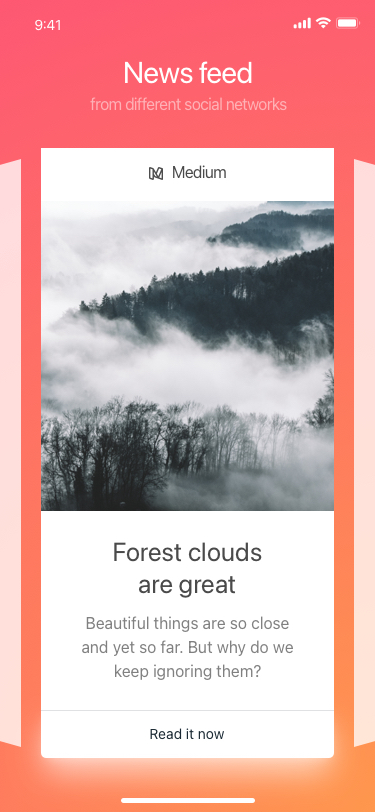
Text in this UI design:
Read it now
Forest clouds
are great
Beautiful things are so close
and yet so far. But why do we
keep ignoring them?
Medium
News feed
from different social networks